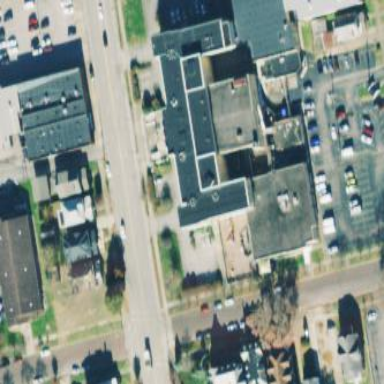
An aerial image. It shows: School building.